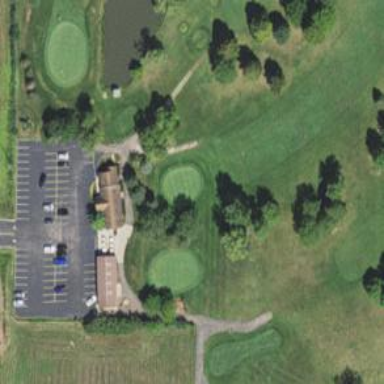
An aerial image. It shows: Path used for both walking and golf.